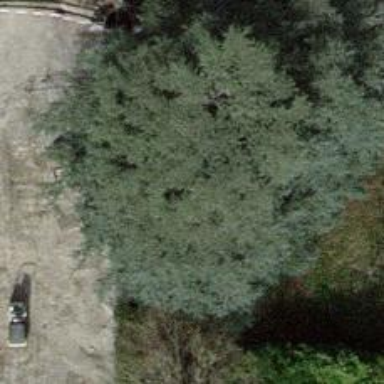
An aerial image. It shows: Evergreen needle-leaved tree.